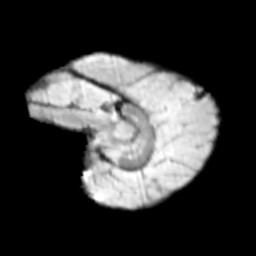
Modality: T2w
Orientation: sagittal
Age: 9
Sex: female
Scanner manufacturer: siemens
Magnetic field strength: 3 T
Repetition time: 3.8 s
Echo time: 0.07 s